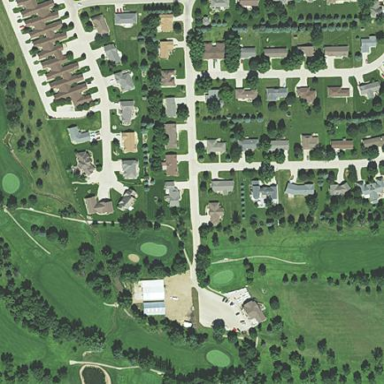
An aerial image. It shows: Golf course surrounded by greenery.